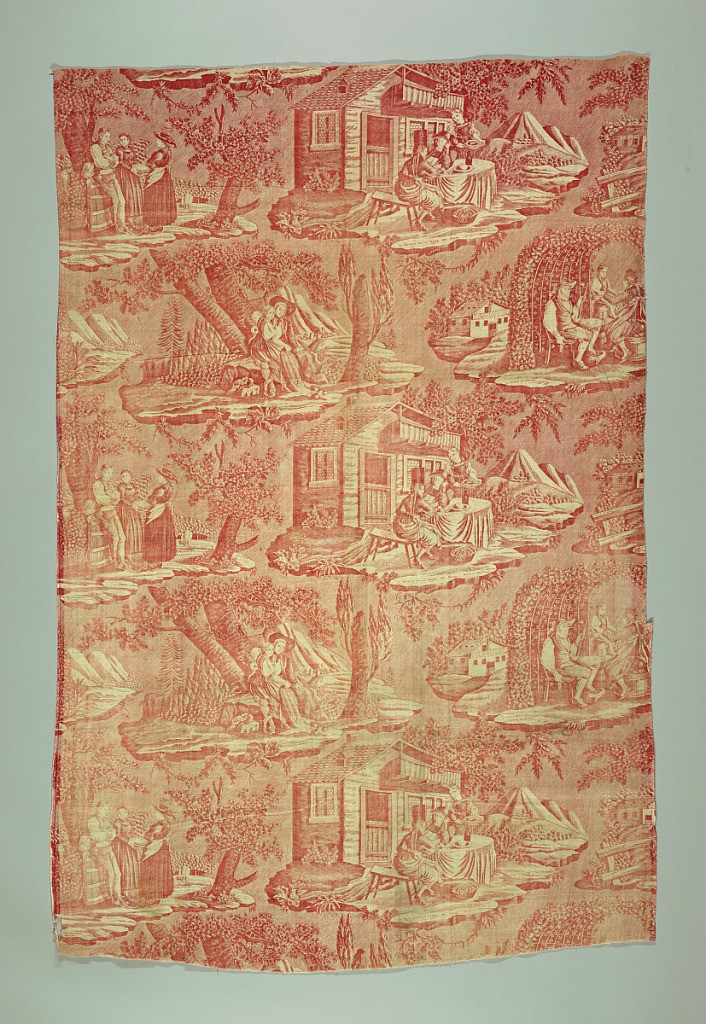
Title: Textile
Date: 1800–1850
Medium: cotton Technique: printed by engraved roller on plain weave.
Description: Four scenes, captioned in French, illustrating love and marriage in Switzerland. In red on white.